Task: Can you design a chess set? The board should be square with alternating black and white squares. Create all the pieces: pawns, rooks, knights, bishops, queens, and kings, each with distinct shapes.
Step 1469:
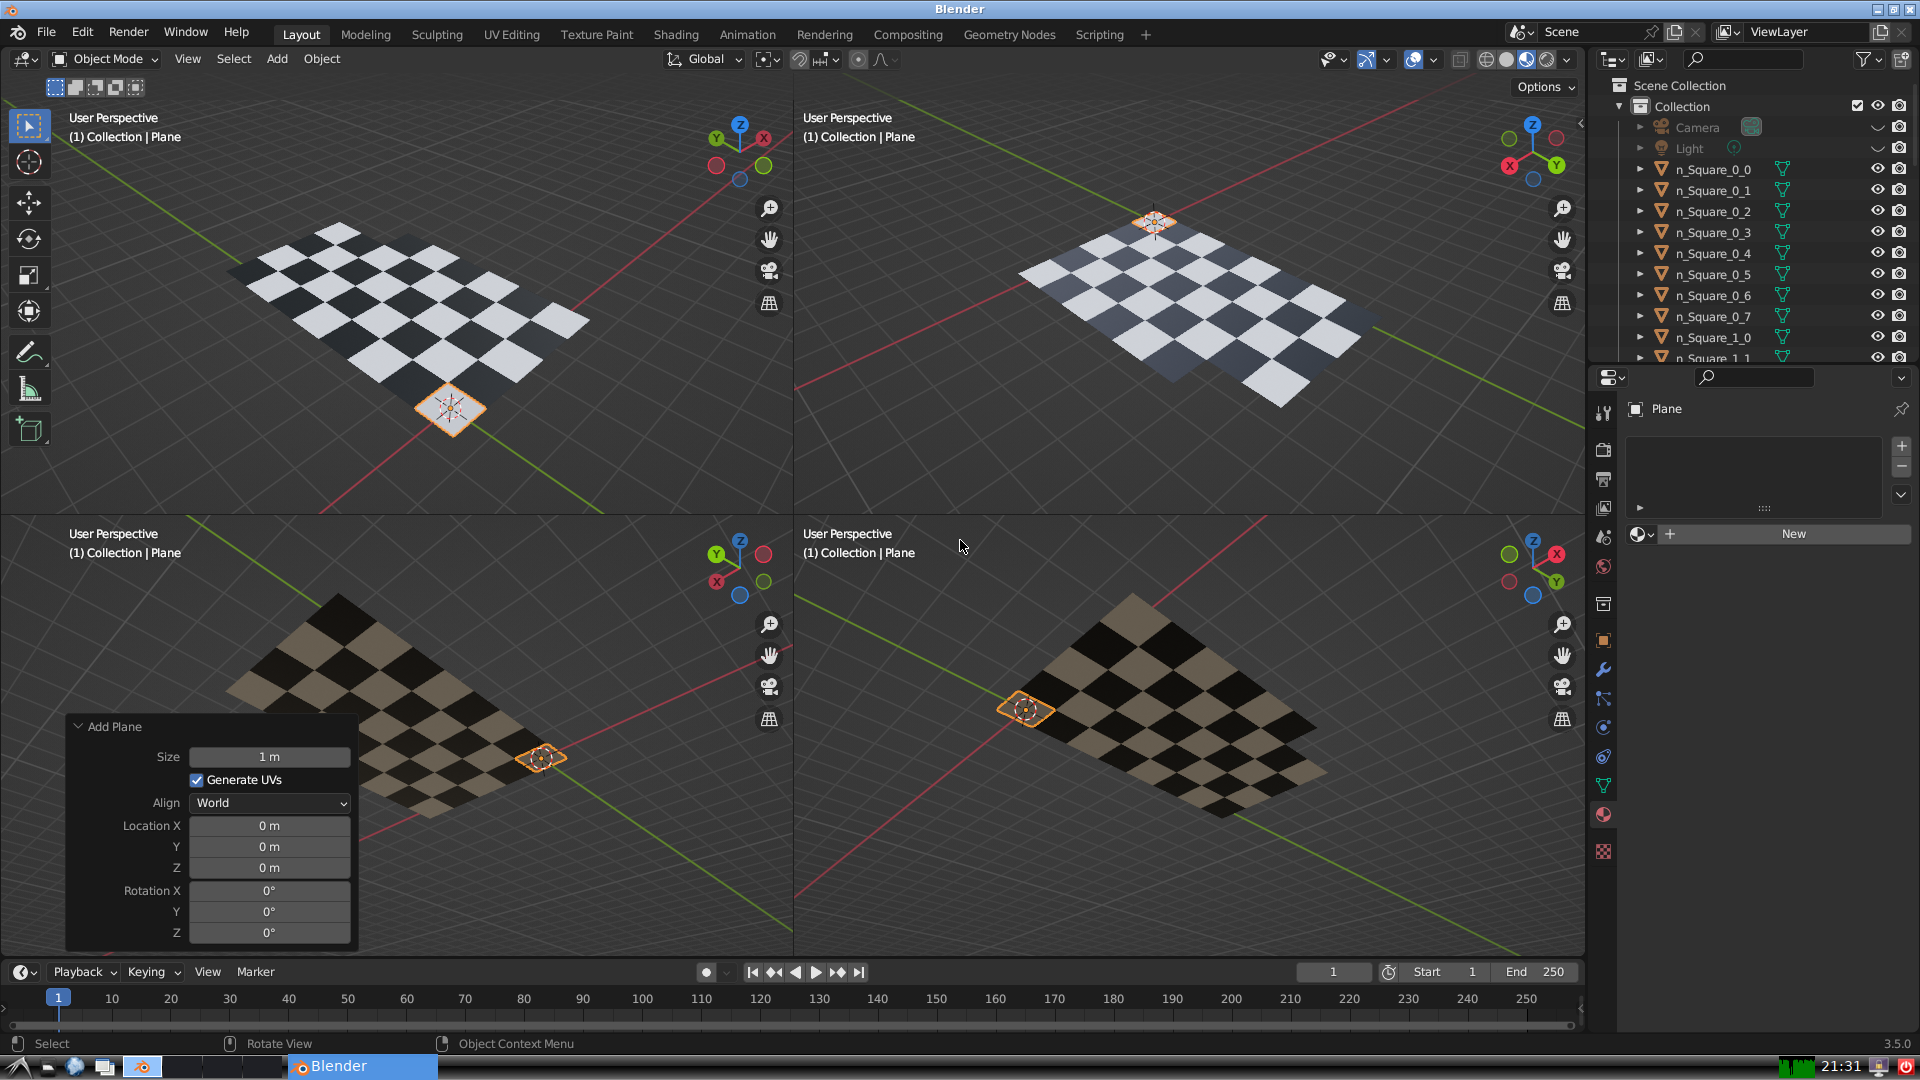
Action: {"key_press": ['Ctrl, Home']}